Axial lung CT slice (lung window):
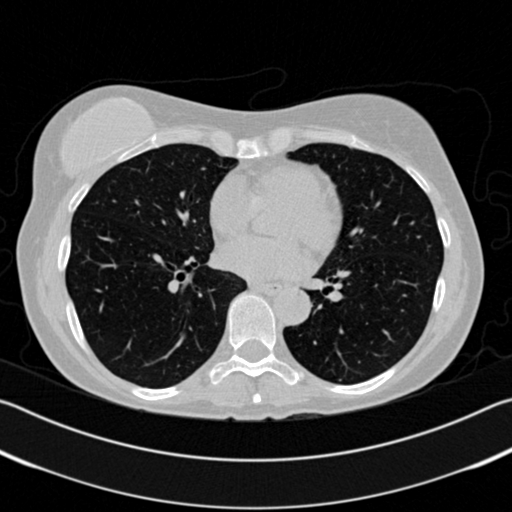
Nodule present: no